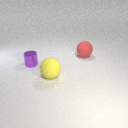
small purple metal cylinder behind large yellow rubber sphere